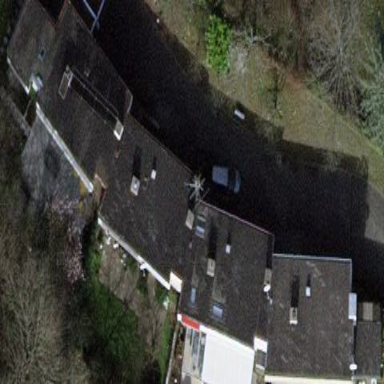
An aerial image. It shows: Terrace building.